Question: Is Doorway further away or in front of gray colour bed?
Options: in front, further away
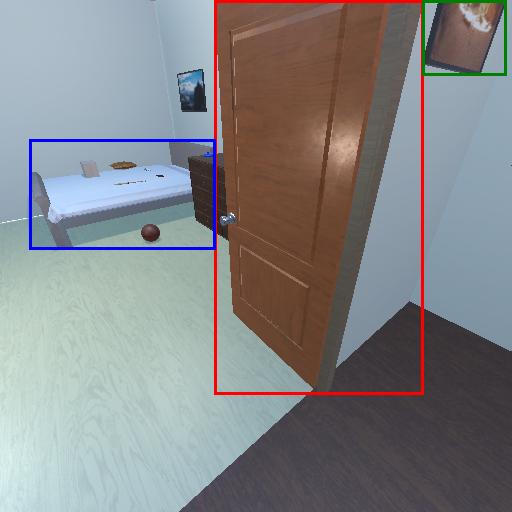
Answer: in front